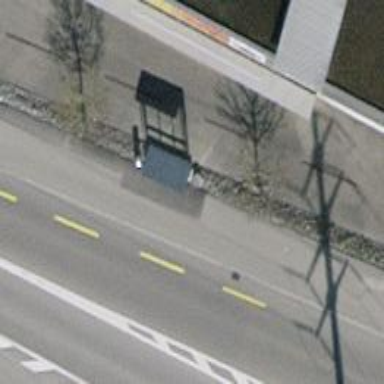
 serving as platform for public transportation."